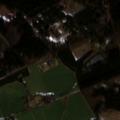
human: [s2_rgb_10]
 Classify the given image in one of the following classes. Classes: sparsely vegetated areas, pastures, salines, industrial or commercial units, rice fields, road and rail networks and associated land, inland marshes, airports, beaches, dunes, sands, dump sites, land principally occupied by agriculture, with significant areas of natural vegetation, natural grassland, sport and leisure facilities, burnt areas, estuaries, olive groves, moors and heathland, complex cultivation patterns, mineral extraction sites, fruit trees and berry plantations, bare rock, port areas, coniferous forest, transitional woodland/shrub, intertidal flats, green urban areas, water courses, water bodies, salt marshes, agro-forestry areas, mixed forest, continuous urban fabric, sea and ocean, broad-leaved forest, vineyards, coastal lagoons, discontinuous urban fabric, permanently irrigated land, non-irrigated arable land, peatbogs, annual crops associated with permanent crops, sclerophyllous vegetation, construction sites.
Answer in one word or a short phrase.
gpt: pastures, complex cultivation patterns, broad-leaved forest, coniferous forest, mixed forest